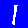
Digit: 1